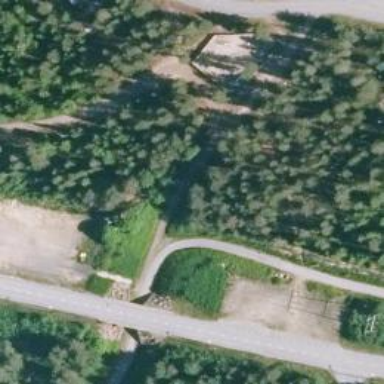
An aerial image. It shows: Intermediate level Nordic footway.